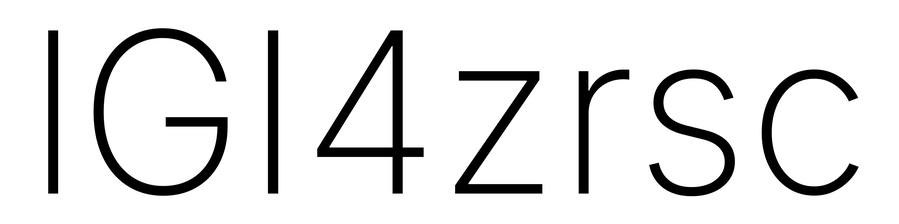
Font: Inter_ExtraLight